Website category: sports
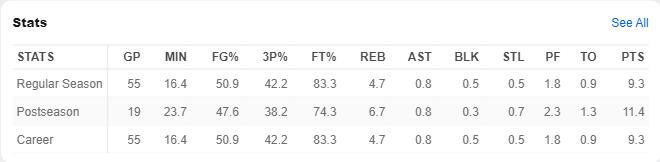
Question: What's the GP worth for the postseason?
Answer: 19

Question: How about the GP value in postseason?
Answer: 19

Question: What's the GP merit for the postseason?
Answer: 19

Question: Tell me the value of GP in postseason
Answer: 19

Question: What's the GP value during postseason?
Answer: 19

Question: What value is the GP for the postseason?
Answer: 19

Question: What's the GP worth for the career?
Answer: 55

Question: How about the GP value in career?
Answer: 55

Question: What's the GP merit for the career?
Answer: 55

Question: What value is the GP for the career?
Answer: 55

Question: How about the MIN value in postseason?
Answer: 23.7

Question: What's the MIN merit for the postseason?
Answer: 23.7

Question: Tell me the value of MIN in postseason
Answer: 23.7

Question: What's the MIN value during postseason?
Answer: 23.7

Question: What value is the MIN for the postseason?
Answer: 23.7

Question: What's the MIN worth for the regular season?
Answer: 16.4

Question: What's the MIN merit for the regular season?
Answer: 16.4

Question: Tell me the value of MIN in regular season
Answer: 16.4

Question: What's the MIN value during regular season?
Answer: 16.4

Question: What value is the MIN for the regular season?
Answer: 16.4

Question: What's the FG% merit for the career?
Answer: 50.9

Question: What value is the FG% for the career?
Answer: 50.9

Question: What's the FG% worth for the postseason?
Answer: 47.6

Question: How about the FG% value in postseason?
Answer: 47.6

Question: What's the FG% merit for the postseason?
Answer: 47.6

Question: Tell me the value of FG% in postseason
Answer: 47.6

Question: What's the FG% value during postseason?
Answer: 47.6

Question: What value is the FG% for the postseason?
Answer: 47.6

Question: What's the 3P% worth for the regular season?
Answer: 42.2

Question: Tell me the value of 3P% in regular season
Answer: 42.2

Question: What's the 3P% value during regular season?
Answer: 42.2

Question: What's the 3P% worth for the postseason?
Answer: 38.2

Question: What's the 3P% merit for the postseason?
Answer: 38.2

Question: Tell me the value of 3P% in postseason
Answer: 38.2

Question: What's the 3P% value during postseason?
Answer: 38.2

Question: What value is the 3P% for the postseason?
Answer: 38.2

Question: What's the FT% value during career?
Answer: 83.3

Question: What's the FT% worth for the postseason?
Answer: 74.3

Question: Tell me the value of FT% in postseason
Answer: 74.3

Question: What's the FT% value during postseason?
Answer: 74.3

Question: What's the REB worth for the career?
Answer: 4.7

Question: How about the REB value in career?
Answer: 4.7

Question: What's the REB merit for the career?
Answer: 4.7

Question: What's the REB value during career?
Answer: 4.7

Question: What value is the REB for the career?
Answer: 4.7

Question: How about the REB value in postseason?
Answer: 6.7

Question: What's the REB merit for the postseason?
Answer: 6.7

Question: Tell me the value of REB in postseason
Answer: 6.7

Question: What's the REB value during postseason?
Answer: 6.7

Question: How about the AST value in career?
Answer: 0.8

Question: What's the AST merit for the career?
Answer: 0.8

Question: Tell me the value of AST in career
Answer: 0.8

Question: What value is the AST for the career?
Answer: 0.8

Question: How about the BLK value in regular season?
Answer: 0.5

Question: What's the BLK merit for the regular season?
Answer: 0.5

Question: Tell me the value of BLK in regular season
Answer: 0.5

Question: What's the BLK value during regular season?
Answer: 0.5

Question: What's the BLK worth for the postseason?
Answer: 0.3

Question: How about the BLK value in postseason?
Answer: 0.3

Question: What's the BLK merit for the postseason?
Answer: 0.3

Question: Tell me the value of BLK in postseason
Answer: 0.3

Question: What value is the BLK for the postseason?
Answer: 0.3

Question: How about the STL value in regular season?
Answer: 0.5

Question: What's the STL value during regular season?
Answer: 0.5